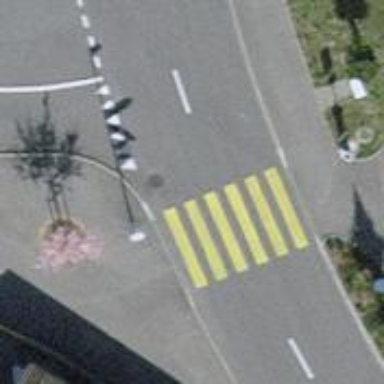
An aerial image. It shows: Uncontrolled zebra crossing.